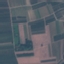
Land use / land cover class: PermanentCrop